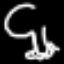
Label: frog